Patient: sex M, age 64
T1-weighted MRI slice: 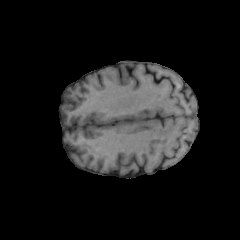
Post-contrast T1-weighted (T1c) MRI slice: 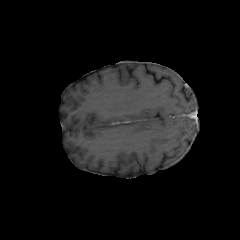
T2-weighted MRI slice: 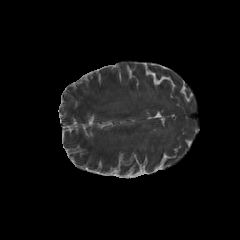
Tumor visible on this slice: no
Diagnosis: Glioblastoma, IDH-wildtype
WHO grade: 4